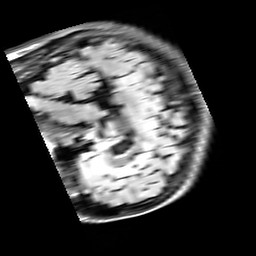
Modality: FLAIR
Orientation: sagittal
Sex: female
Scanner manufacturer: siemens
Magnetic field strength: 3 T
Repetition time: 10 s
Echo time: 0.09 s